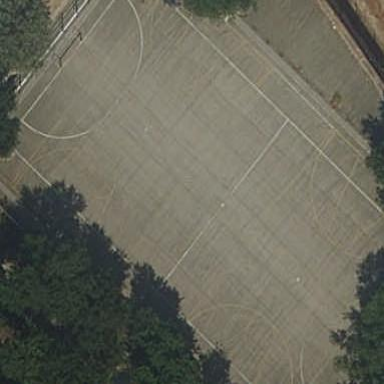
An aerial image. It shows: Pitch designed for basketball and soccer activities.